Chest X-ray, AP view. Patient: 11 years old, sex F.
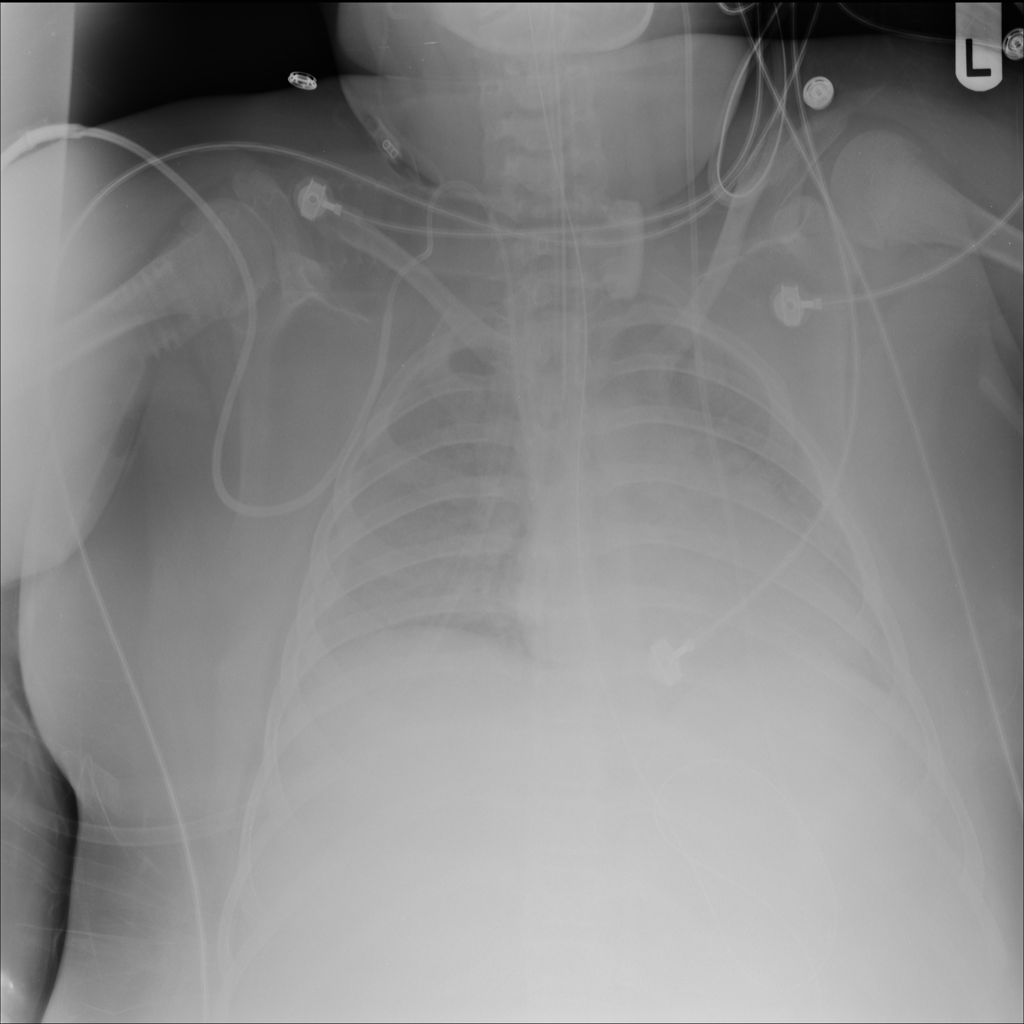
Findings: No Finding